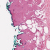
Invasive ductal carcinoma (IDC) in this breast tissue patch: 0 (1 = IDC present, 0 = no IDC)